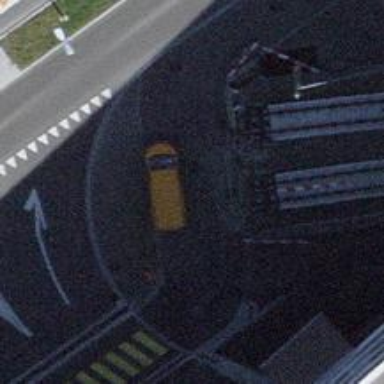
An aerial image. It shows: Tram crossing on the railway.